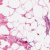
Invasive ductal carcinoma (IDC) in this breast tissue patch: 0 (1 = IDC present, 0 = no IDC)